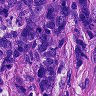
Metastatic tissue present: yes